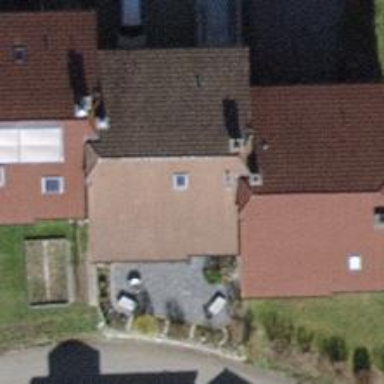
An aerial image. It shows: Gabled terrace building with the roof oriented across.